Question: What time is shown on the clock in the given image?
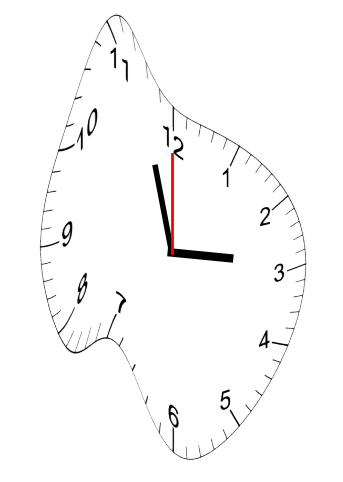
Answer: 02:57:00